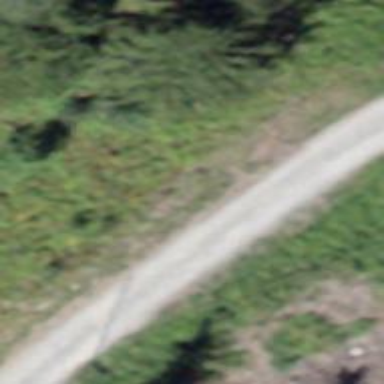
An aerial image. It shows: Gravel track with grade2 tracktype.